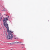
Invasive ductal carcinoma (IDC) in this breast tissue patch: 0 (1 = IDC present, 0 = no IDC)